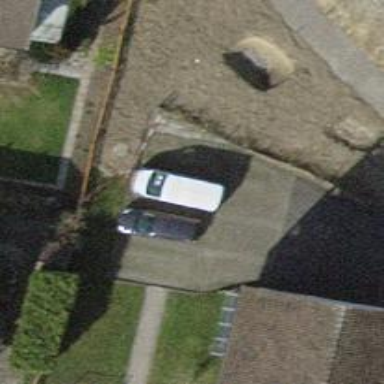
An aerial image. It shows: Parking area surfaced with paving stones.